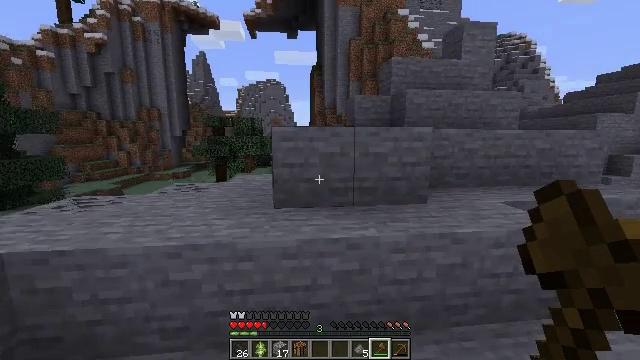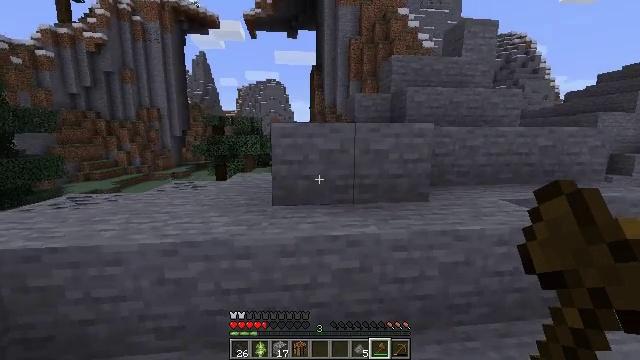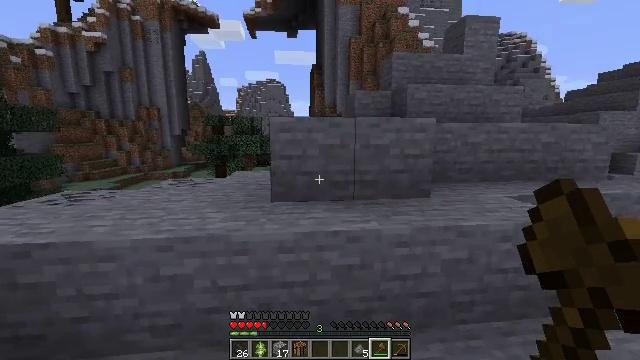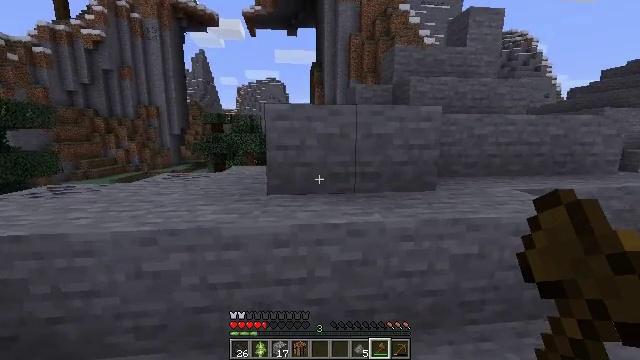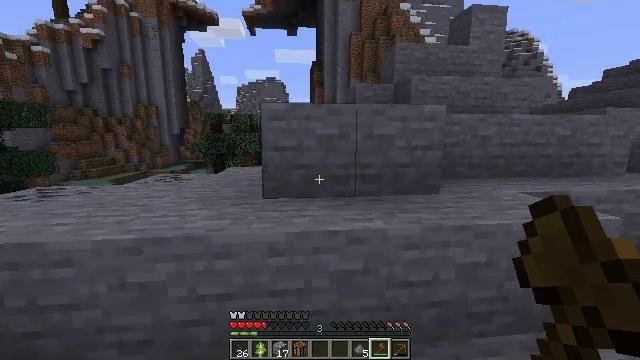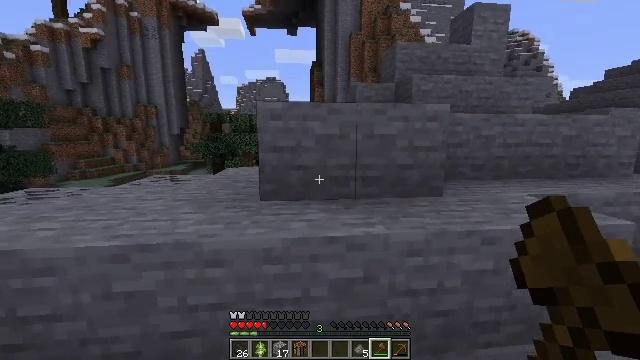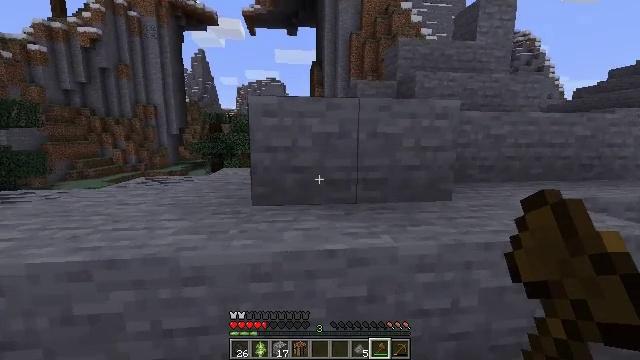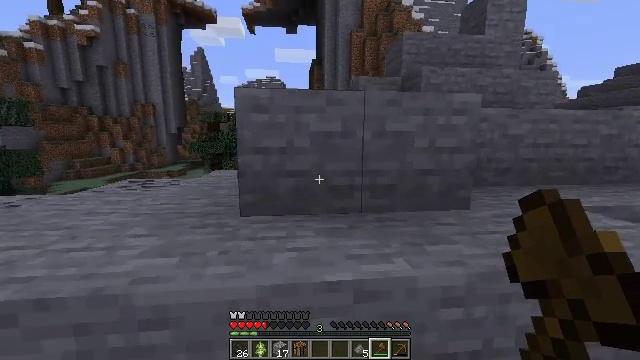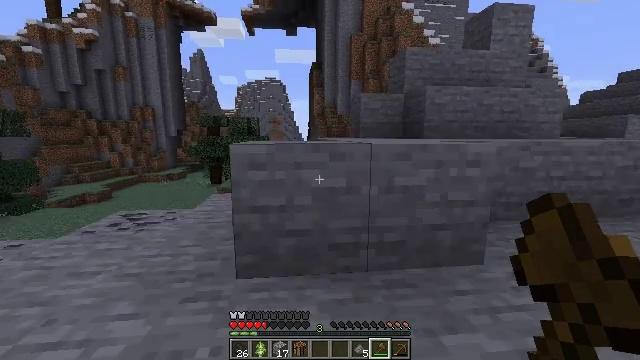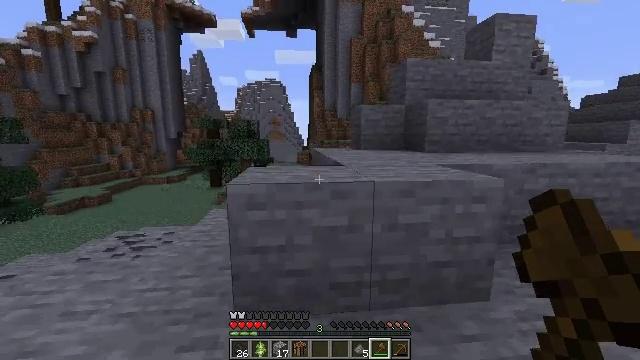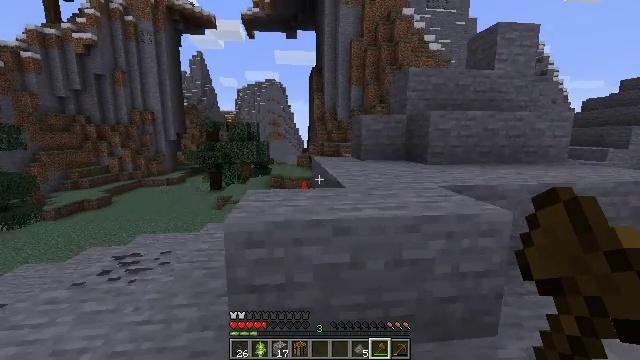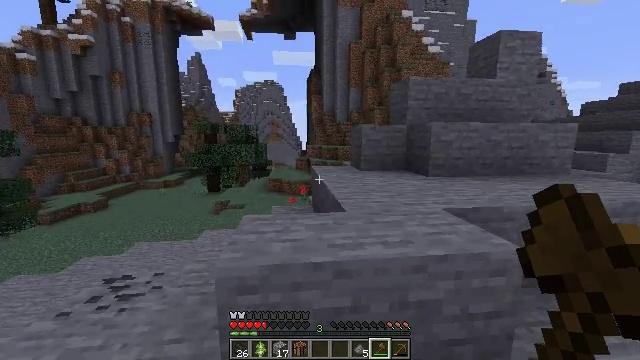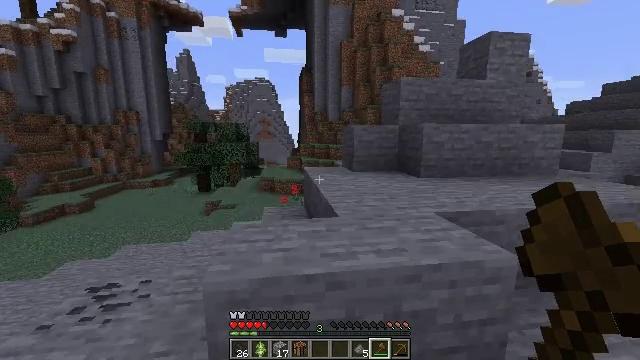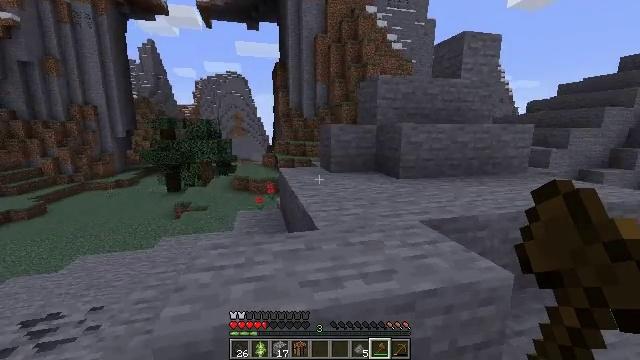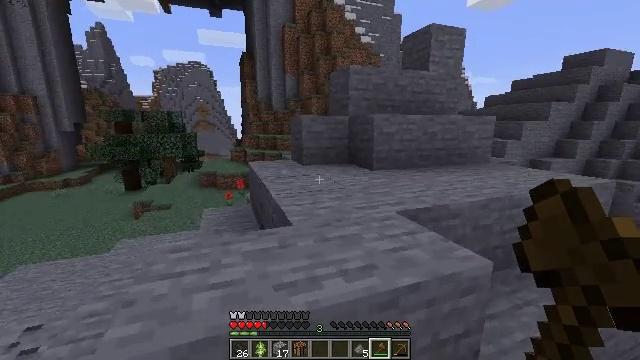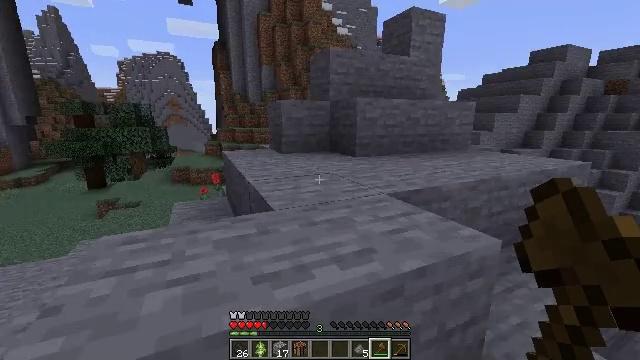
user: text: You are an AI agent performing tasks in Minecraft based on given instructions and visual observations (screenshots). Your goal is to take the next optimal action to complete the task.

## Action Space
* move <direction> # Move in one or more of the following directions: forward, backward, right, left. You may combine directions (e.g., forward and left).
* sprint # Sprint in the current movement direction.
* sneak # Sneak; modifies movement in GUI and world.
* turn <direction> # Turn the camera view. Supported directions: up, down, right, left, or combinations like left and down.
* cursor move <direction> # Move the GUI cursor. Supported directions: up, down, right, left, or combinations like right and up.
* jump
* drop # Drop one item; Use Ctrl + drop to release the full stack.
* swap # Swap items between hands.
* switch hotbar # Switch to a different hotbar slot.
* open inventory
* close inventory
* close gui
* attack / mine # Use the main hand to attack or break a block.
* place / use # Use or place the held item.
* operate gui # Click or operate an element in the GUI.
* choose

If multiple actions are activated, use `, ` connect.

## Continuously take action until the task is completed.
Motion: motion action
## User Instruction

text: Hunt animals.
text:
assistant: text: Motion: move forward
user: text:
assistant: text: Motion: move forward
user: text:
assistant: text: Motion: move forward, sprint
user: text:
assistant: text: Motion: move forward, sprint
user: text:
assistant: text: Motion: move forward, sprint
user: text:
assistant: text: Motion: move forward, sprint
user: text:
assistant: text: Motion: move forward, sprint
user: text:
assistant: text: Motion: move forward, jump
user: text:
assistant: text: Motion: move forward, jump
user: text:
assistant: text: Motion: move forward, jump
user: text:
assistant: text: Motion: move forward, jump
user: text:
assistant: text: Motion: move forward, turn right, jump
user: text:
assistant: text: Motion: move forward, turn right
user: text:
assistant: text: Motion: move forward, turn right and down
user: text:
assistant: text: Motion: move forward, turn right and down
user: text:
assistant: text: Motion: move forward, turn right
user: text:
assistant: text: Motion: move forward
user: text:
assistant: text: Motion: move forward, jump
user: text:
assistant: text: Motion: move forward, jump
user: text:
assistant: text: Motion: move forward, jump
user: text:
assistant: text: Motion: move forward, jump
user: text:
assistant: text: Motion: move forward
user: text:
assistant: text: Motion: move forward
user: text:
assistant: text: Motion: move forward
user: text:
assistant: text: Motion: move forward
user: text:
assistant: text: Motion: move forward, sprint
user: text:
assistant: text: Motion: move forward, sprint
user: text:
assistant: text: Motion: move forward, sprint
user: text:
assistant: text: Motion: move forward, sprint
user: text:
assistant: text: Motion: move forward